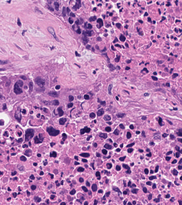
Tumor epithelial tissue: yes
Tumor-associated stroma tissue: yes
Normal tissue: no